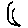
Label: moon